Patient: sex M, age 60
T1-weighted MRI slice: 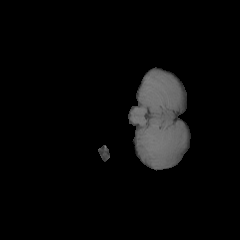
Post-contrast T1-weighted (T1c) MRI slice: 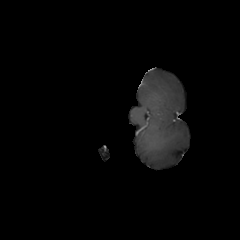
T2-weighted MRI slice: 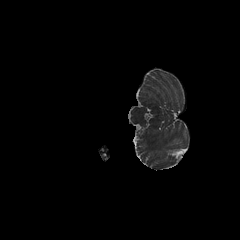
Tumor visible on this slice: no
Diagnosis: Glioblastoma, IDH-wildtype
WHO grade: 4